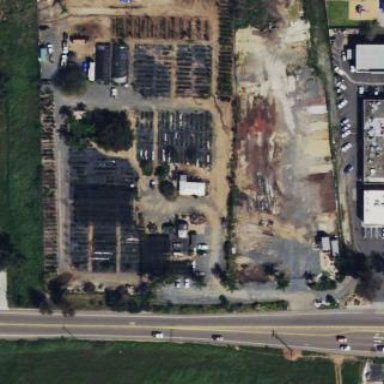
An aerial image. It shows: Plant nursery.